Question: Simple and short question, but I'm not so sure about a good answer. ;)
Is it somehow possible to add a Listener to the root items of a menu bar?

I'd like to click the Edit item and a event should be fired.
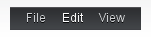
Answer: From <URL> :
> You can set commands to be fired on user click by implementing the MenuBar.Command interface.
Create a class that implements MenuBar.Command interface and then add the root item by calling <URL>
You can also skip the class creation like this:
'''
myMenuBar.addItem("My Item", new MenuBar.Command() {
void menuSelected(MenuBar.MenuItem selectedItem) {
// Handle selection
}
});
'''